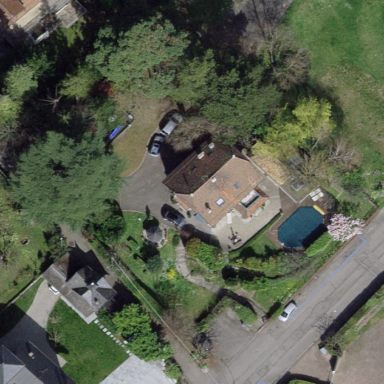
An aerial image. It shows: Garden surrounded by fence.